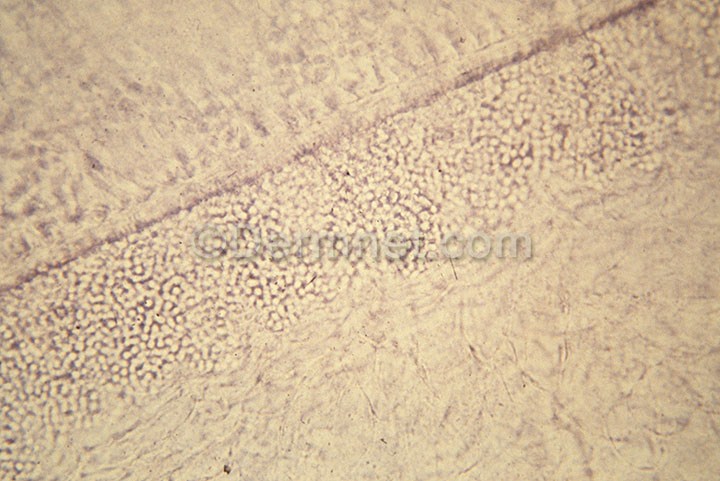
Disease: Tinea Ringworm Candidiasis and other Fungal Infections